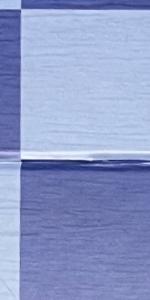
Label: Empty